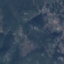
Label: HerbaceousVegetation